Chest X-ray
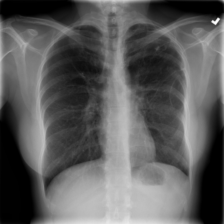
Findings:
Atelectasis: negative
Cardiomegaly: negative
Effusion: negative
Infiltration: negative
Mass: negative
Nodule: negative
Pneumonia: negative
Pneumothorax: positive
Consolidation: negative
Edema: negative
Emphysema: negative
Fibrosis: positive
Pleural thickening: negative
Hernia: negative